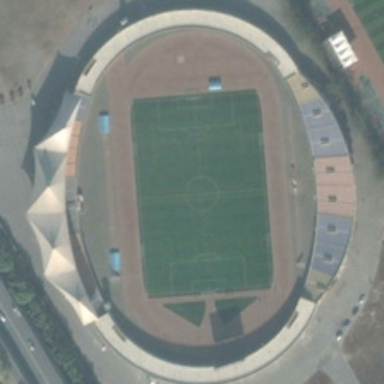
There is a stadium between a road and a sports field .